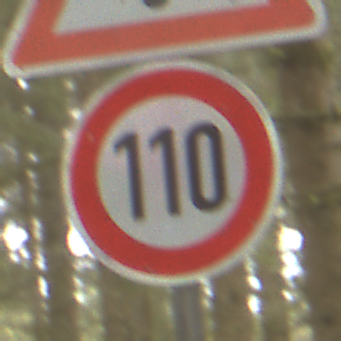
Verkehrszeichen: Geschwindigkeit110
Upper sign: Gefahrenstelle
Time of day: MorningAfternoon
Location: Outdoor (Nature)
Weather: Overcast
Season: Winter
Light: Natural